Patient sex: F
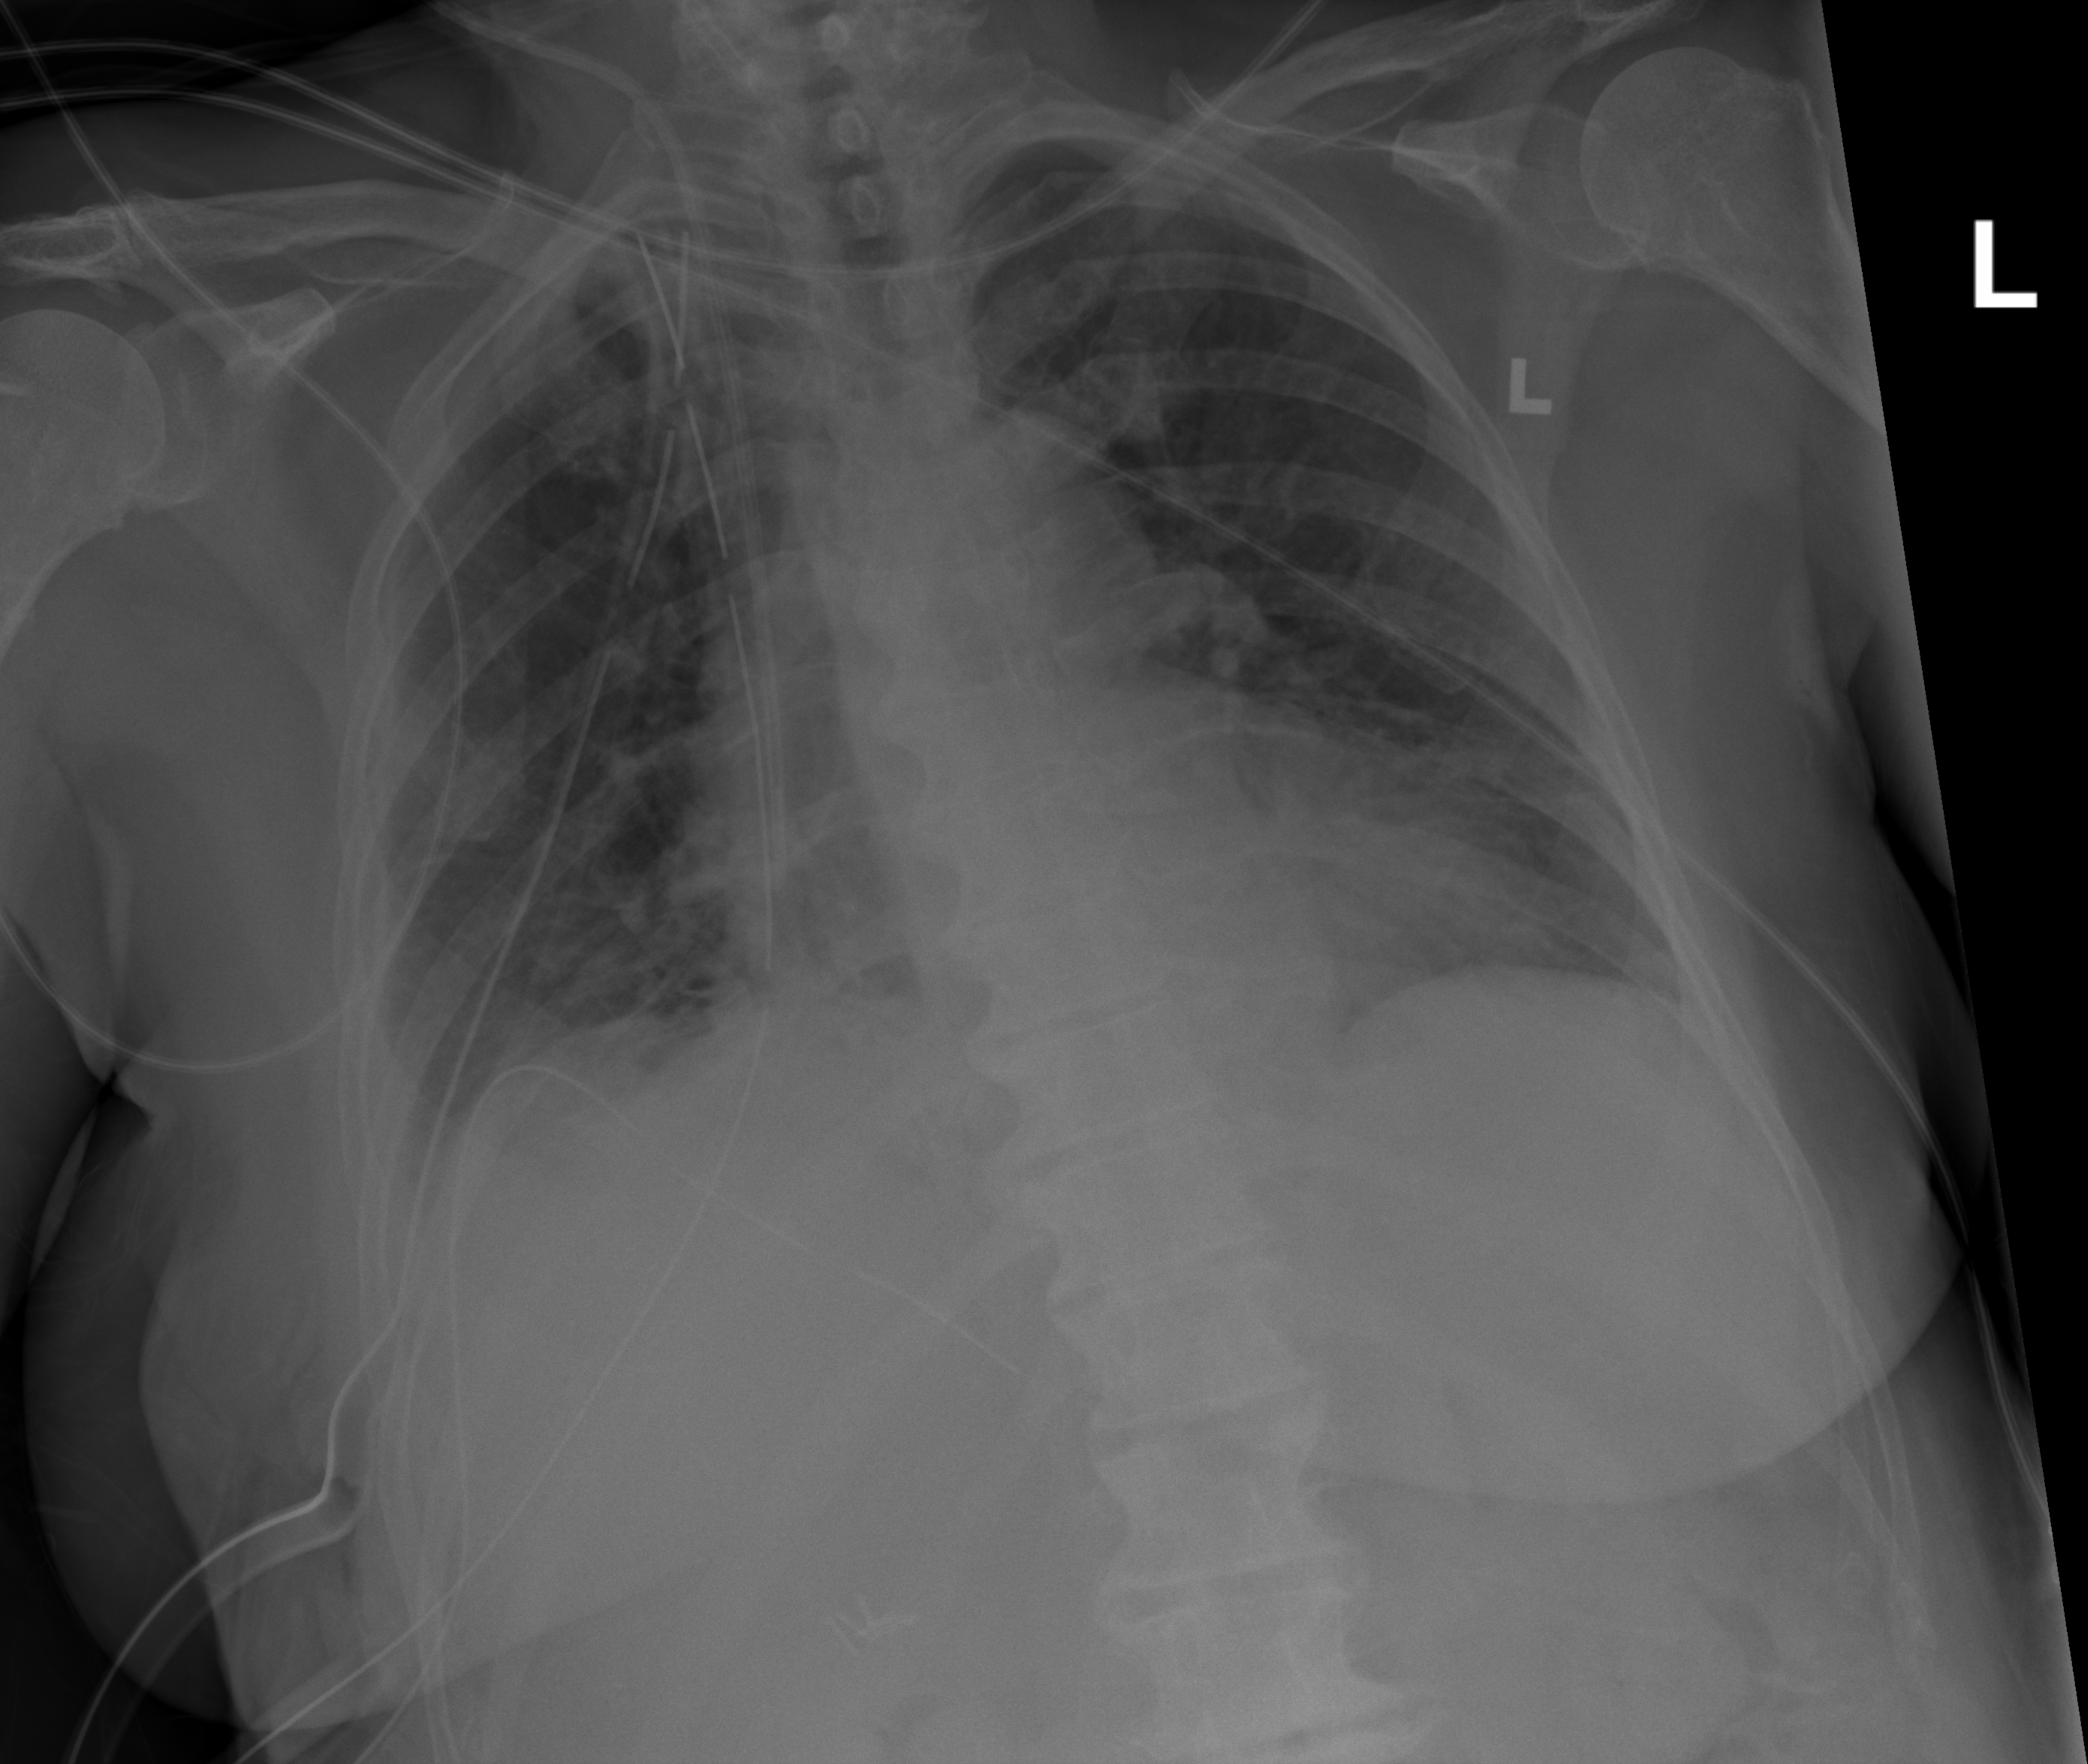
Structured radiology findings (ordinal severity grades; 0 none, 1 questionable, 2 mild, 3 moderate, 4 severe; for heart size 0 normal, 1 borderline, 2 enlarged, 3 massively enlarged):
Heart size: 1
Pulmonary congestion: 0
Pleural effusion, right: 2
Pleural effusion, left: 0
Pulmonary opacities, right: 0
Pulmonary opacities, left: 0
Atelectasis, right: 2
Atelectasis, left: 2